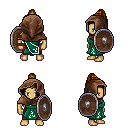
a pixel art fantasy rpg character, male body template, human, tanned skin, sash dress, red pants, blonde long topknot hairstyle, cloth hood, shield, four views (front, back, left, right), 2x2 character sprite sheet, small pixel art, hard edges, no anti-aliasing